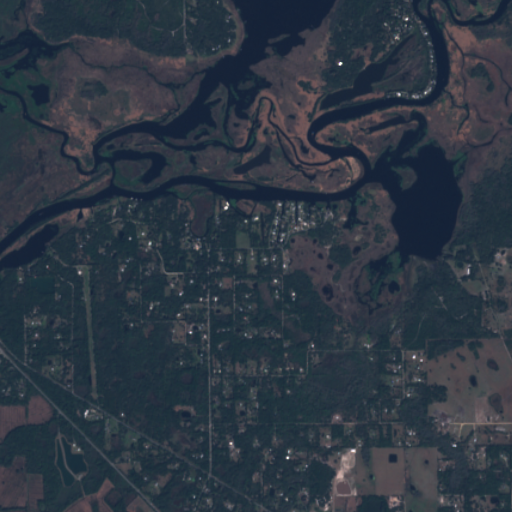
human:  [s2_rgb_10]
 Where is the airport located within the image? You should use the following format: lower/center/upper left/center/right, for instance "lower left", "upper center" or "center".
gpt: The airport is located in the lower left of the image.
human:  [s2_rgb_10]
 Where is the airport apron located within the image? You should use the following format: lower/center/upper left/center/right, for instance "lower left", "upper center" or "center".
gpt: The airport apron is located in the center left of the image.
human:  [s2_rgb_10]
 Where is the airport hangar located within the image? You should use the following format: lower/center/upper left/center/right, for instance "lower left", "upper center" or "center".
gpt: The airport hangar is located in the center left of the image.
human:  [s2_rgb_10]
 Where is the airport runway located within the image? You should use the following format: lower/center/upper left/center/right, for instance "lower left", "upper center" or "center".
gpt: The airport runway is located in the lower left of the image.
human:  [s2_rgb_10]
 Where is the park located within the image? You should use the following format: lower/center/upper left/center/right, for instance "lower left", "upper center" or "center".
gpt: The park is located in the center right of the image.
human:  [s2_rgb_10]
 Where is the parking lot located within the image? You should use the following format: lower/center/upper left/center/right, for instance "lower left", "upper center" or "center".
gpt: The parking lot is located in the center left of the image.
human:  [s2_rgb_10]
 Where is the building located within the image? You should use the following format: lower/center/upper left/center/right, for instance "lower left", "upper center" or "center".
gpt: The building is located in the center left of the image.
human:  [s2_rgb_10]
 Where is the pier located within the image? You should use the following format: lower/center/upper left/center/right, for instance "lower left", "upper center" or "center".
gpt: The pier is located in the center of the image.
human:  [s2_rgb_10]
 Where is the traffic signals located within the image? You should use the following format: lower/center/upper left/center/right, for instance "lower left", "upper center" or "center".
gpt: The traffic signals is located in the lower center of the image.
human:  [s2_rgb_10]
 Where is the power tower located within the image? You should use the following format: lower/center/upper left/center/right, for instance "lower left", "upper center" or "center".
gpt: There is no power tower in the image.